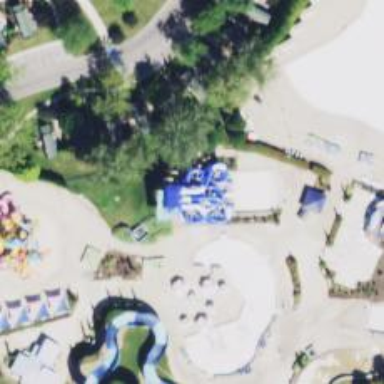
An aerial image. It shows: Water slide attraction.